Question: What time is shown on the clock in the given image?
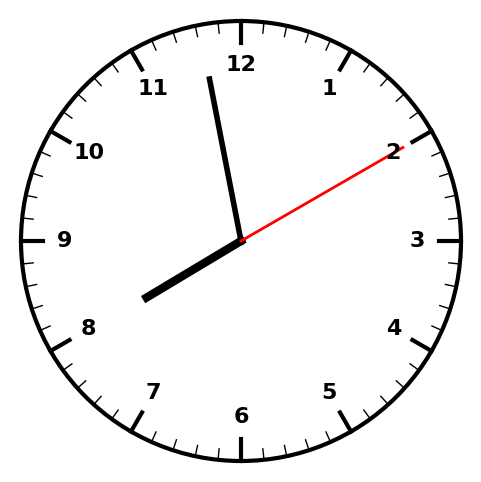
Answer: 07:58:10